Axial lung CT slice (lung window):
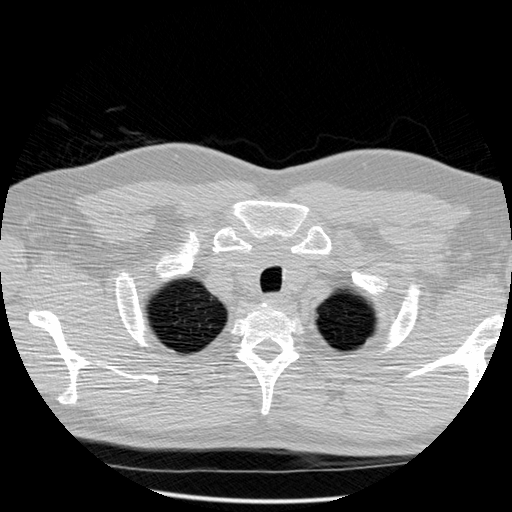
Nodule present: no